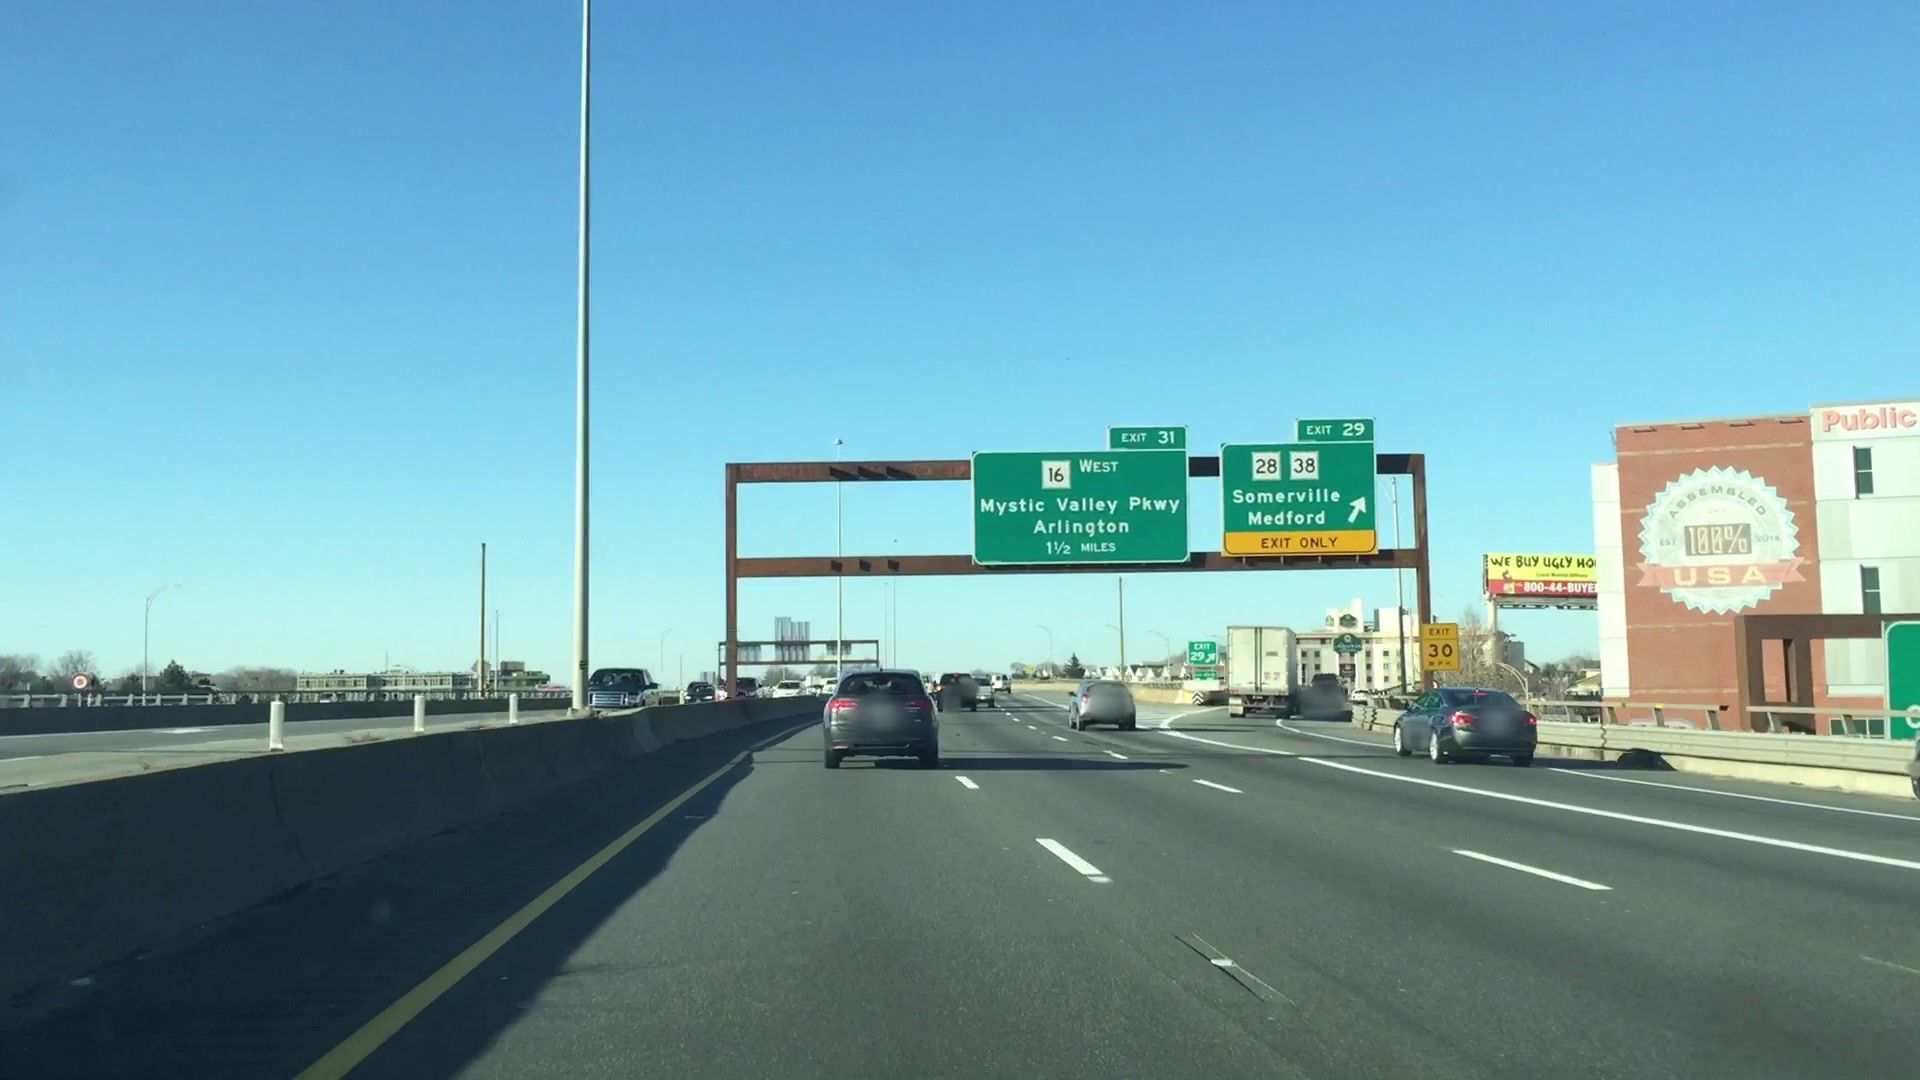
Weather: clear
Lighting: day
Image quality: good
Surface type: driving surface
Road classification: motorway
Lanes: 3
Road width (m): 61.0
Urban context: urban centre
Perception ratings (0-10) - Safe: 4.03, Lively: 4.75, Beautiful: 0.83, Boring: 6.37, Depressing: 6.67, Wealthy: 1.07